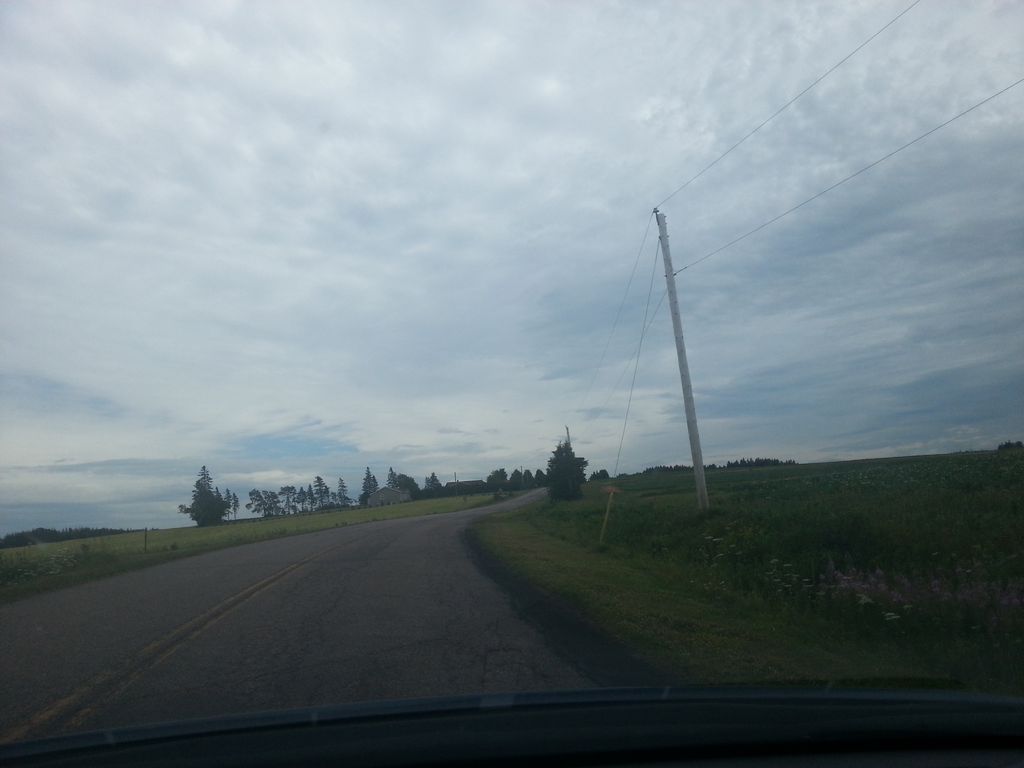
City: charlottetown